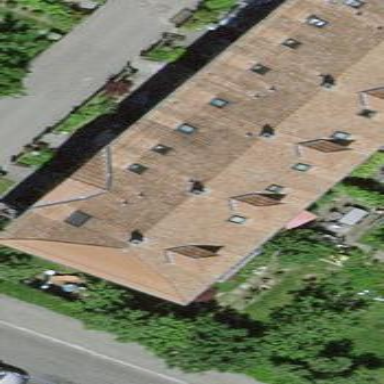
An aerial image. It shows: Residential building with gabled roof made of maroon roof tiles. The roof orientation is across.